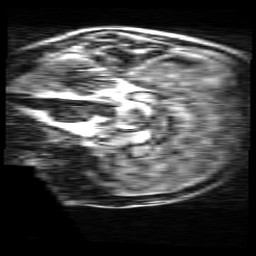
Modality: MP2RAGE
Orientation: sagittal
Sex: female
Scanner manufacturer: siemens
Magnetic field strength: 3 T
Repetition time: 5 s
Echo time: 0.00355 s